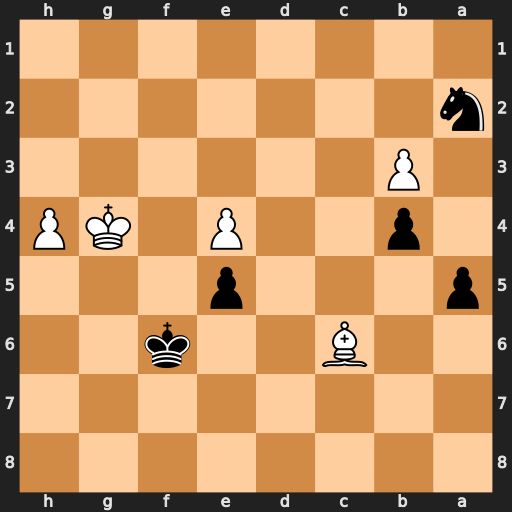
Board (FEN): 8/8/2B2k2/p3p3/1p2P1KP/1P6/n7/8
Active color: b
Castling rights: -
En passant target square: -
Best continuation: Nc3 Bb7 a4 bxa4 b3